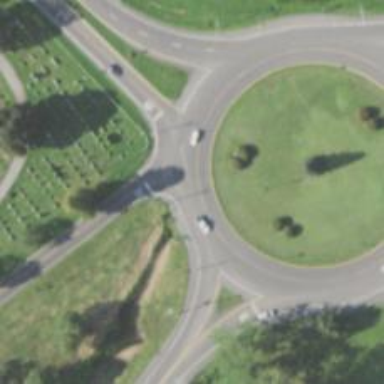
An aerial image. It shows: Roundabout at primary highway.